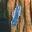
Label: 8